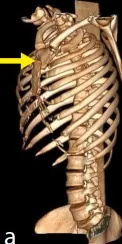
(a) Left sagittal view of 3D CT scan showing manubriosternal joint dislocation type
II: anterior dislocation of the sternal body.
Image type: radiology (ct)